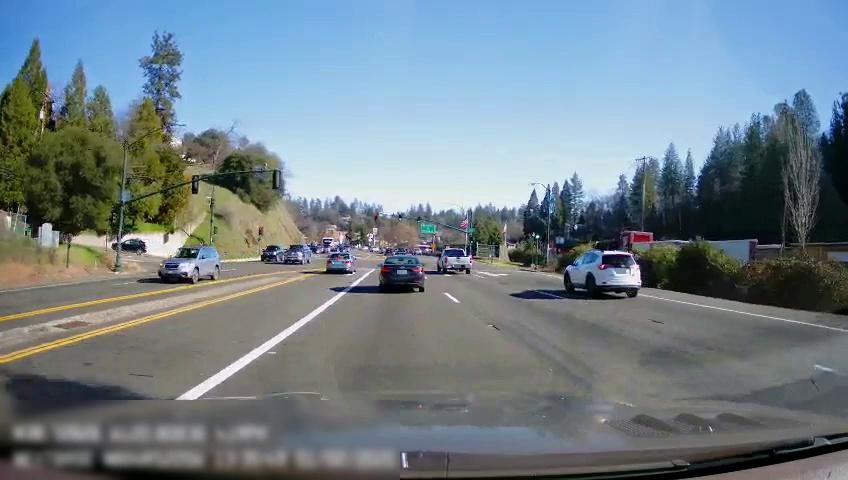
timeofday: Day
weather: Sunny
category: Drivable Space
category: Drivable Space
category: Vehicles | SUV
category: Vehicles | SUV
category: Vehicles | Truck
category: Vehicles | Car
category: Vehicles | Car
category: Vehicles | SUV
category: Vehicles | Truck
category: Vehicles | SUV
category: Vehicles | Car
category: Lanes | Current Lane
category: Lanes | Current Lane
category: Lanes | Alternate Lane
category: Lanes | Alternate Lane
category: Lanes | Opposite Lane
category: Lanes | Alternate Lane
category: Lanes | Opposite Lane
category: Traffic | Signs
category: Traffic | Signs
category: Traffic | Lights
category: Traffic | Lights
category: Traffic | Lights
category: Traffic | Signs
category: Traffic | Lights
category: Traffic | Lights